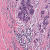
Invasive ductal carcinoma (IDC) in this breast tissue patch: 1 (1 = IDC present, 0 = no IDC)